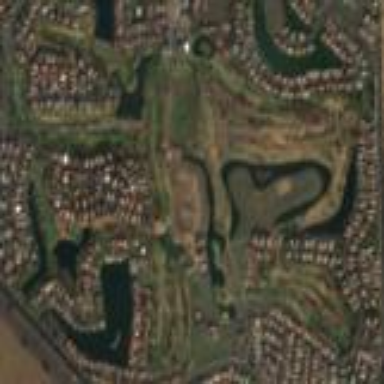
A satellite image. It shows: Golf course.